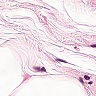
Metastatic tissue present: no